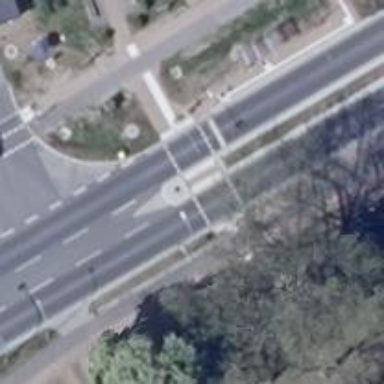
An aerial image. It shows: Uncontrolled road crossing.